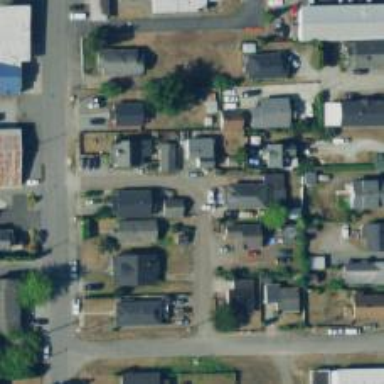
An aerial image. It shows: Alleyway designated as service road.